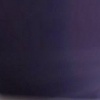
Label: space